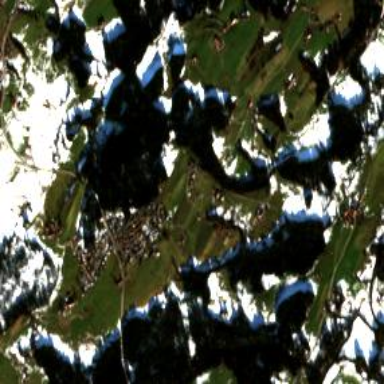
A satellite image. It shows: Small hamlet.